Question: I have 2 buttons, normal and disabled.
This is my code:
'''
.btn.disabled {
color: #ccc;
background: none;
border: #ccc 1px solid;
}
/* Try #1 */
.btn.disabled>.fa {
color: #ccc;
}
/* Try #2 */
.btn.disabled .fa {
color: #ccc;
}
/* Try #3 */
.btn.disabled i {
color: #ccc;
}
'''
'''
<link href="https://stackpath.bootstrapcdn.com/font-awesome/4.7.0/css/font-awesome.min.css" rel="stylesheet"/>
<a class="btn btn-danger btn-sm disabled"><i class="fa fa-trash text-danger "></i></a>
'''
I keep getting

How do I make my 'fa icon' silver?
and
What is wrong with what I got?
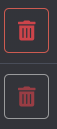
Answer: A higher priority rule must be setting the red colour. As per <URL> you'll have to override it. In this example i'm using 'color:inherit' to take on the parent's colour:
'''
.btn.disabled {
color: #ccc;
background: none;
border: #ccc 1px solid;
}
/* this (or something similar) is making it red */
.btn i.text-danger {
color: red;
}
/* overide it to inherit the parent's color */
.btn.disabled i.text-danger {
color: inherit;
}
'''
'''
<a class="btn btn-danger btn-sm disabled" ><i class="fa fa-trash text-danger ">[icon]</i></a>
'''